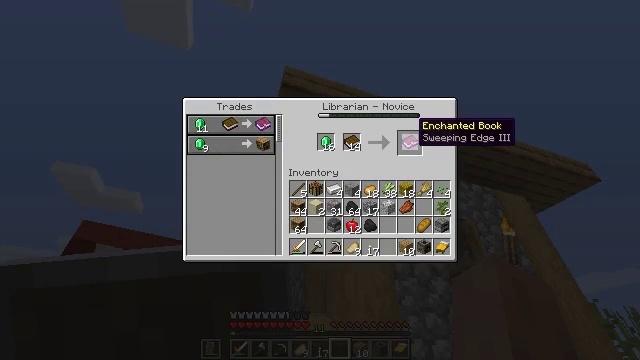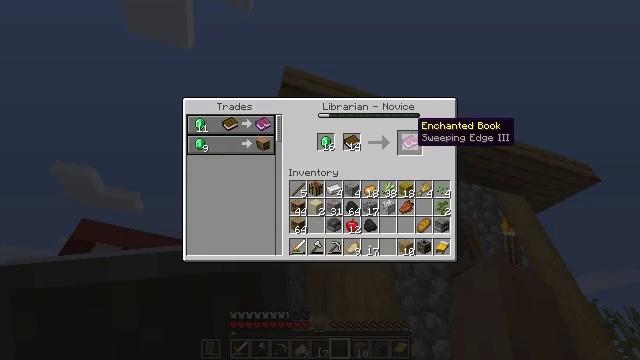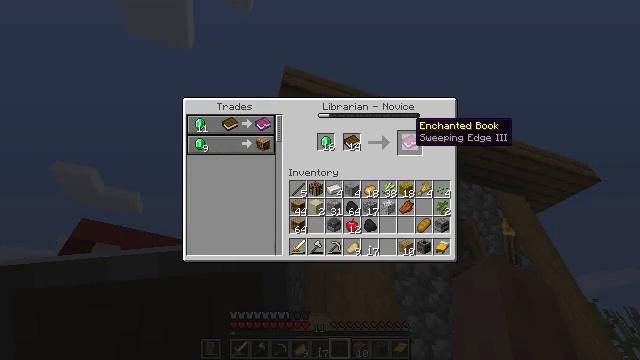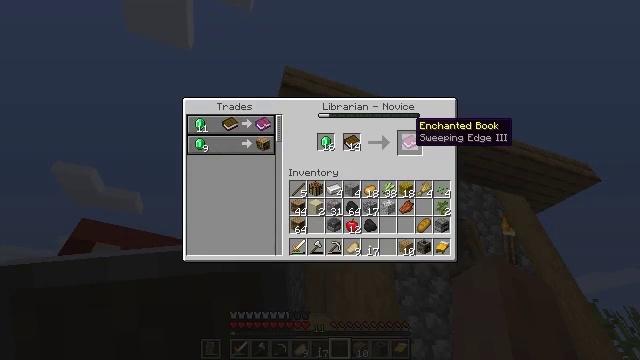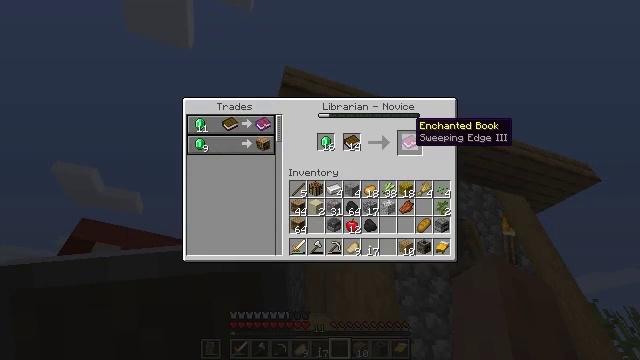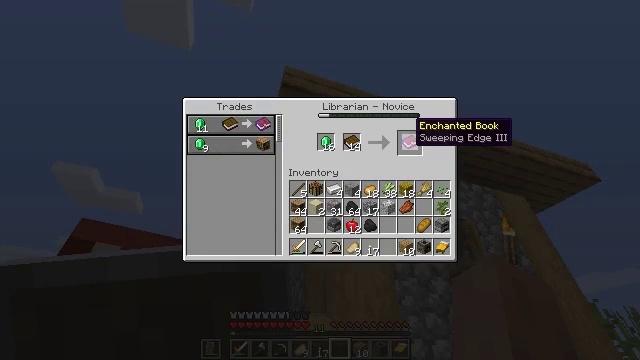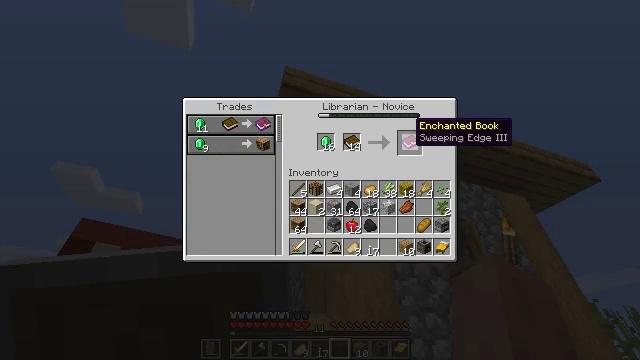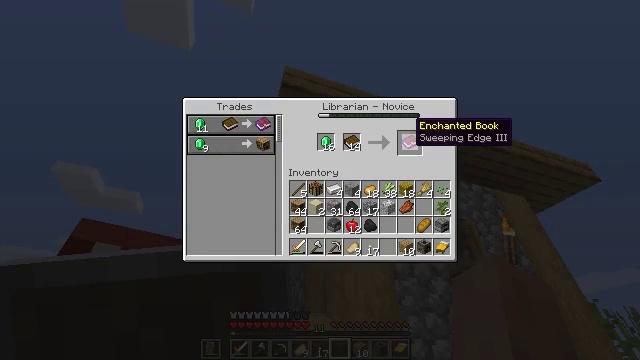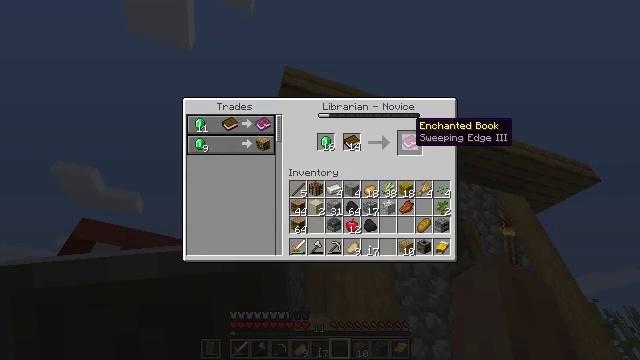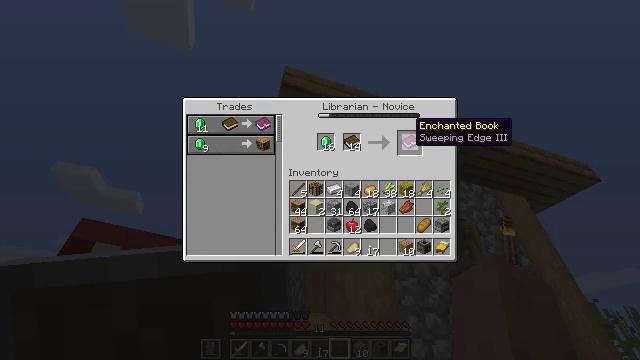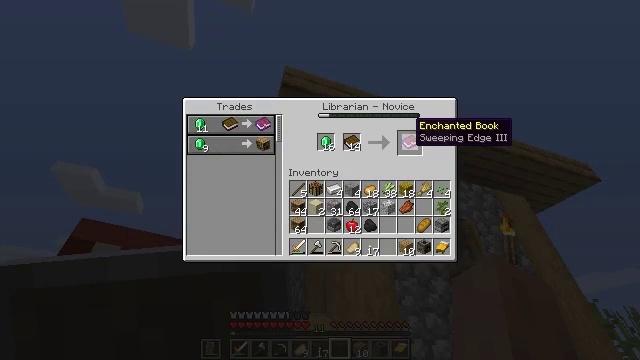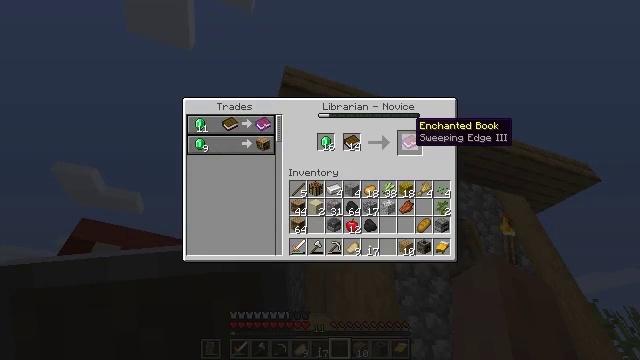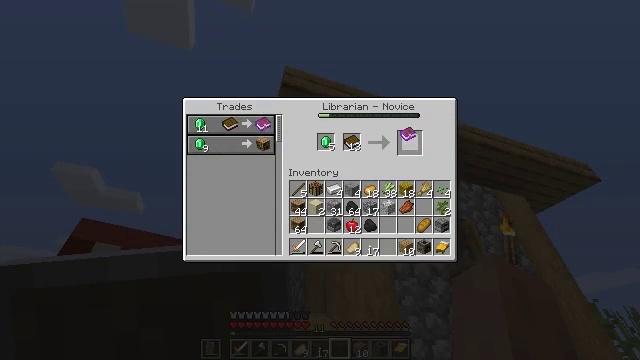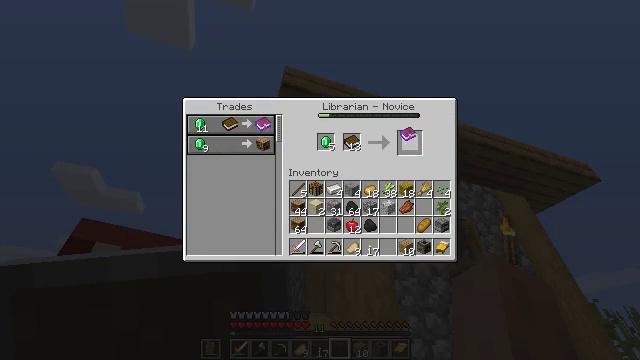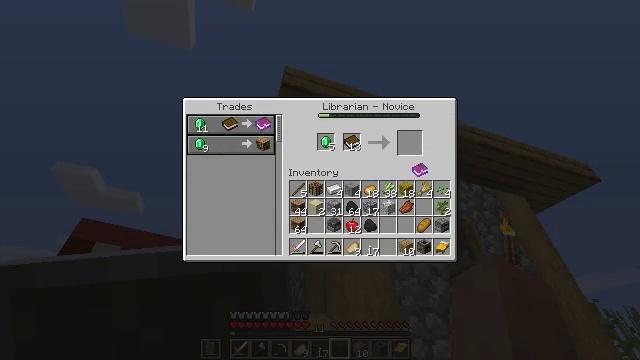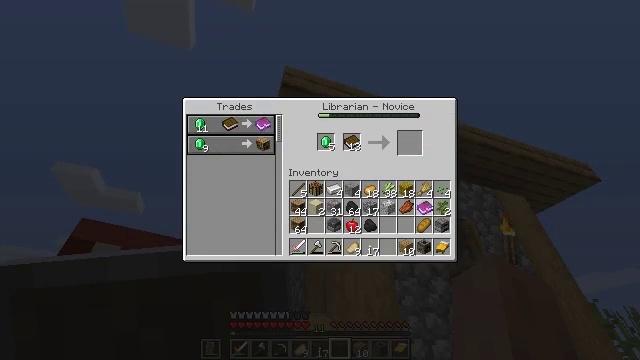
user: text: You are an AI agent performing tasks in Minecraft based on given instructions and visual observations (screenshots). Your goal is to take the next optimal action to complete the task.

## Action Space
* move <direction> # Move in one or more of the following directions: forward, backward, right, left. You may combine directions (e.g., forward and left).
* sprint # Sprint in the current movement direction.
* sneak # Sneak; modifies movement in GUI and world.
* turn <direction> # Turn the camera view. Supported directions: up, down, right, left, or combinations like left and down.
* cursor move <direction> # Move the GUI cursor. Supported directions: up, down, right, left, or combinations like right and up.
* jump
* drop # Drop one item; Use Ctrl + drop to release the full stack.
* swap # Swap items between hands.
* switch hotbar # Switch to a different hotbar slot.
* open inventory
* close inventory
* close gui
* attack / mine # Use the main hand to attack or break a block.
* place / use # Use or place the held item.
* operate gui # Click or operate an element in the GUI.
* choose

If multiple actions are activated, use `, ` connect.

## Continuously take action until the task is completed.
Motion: motion action
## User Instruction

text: Combine a book with experience levels to craft an enchanted book.
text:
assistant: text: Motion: no_op
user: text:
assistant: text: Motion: no_op
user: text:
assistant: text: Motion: no_op
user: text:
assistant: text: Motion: no_op
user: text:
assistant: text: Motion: no_op
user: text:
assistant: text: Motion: no_op
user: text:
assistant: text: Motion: no_op
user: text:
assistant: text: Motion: no_op
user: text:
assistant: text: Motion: no_op
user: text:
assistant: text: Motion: no_op
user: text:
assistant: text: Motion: no_op
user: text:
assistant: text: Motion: operate gui
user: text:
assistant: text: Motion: operate gui
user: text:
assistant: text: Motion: cursor move right and down
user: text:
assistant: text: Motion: cursor move down
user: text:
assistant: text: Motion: cursor move left and down
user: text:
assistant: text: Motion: no_op